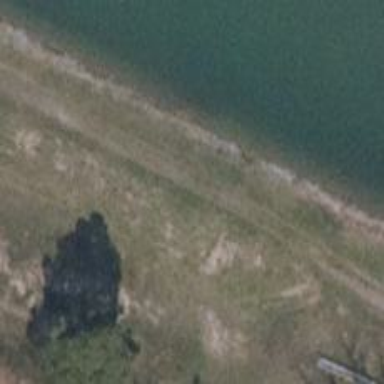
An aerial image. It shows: Grass-covered track with grade 5 track type classification. It features embankment.